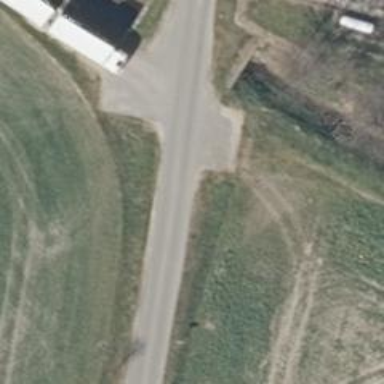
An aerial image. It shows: Tertiary road.